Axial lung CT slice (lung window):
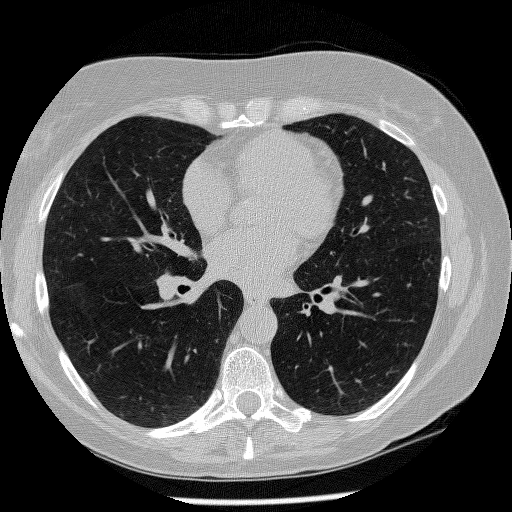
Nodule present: no